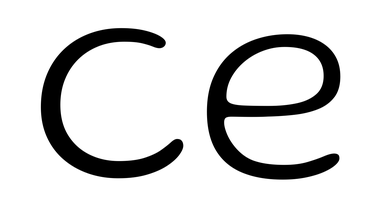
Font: Gluten_ExtraLight